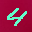
Label: 4